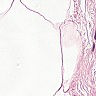
Metastatic tissue present: no